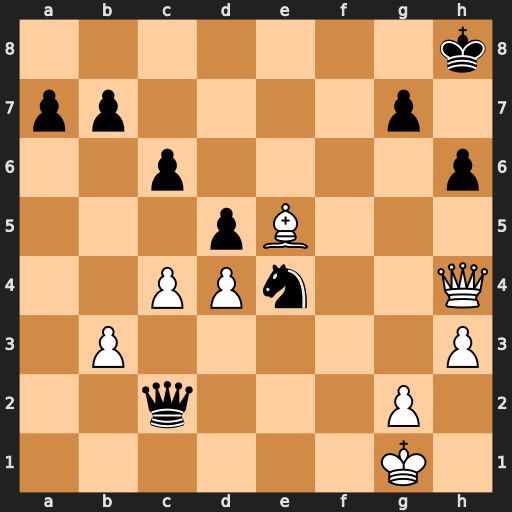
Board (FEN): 7k/pp4p1/2p4p/3pB3/2PPn2Q/1P5P/2q3P1/6K1
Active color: w
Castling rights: -
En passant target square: -
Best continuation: Qxh6+ Kg8 Qxg7#